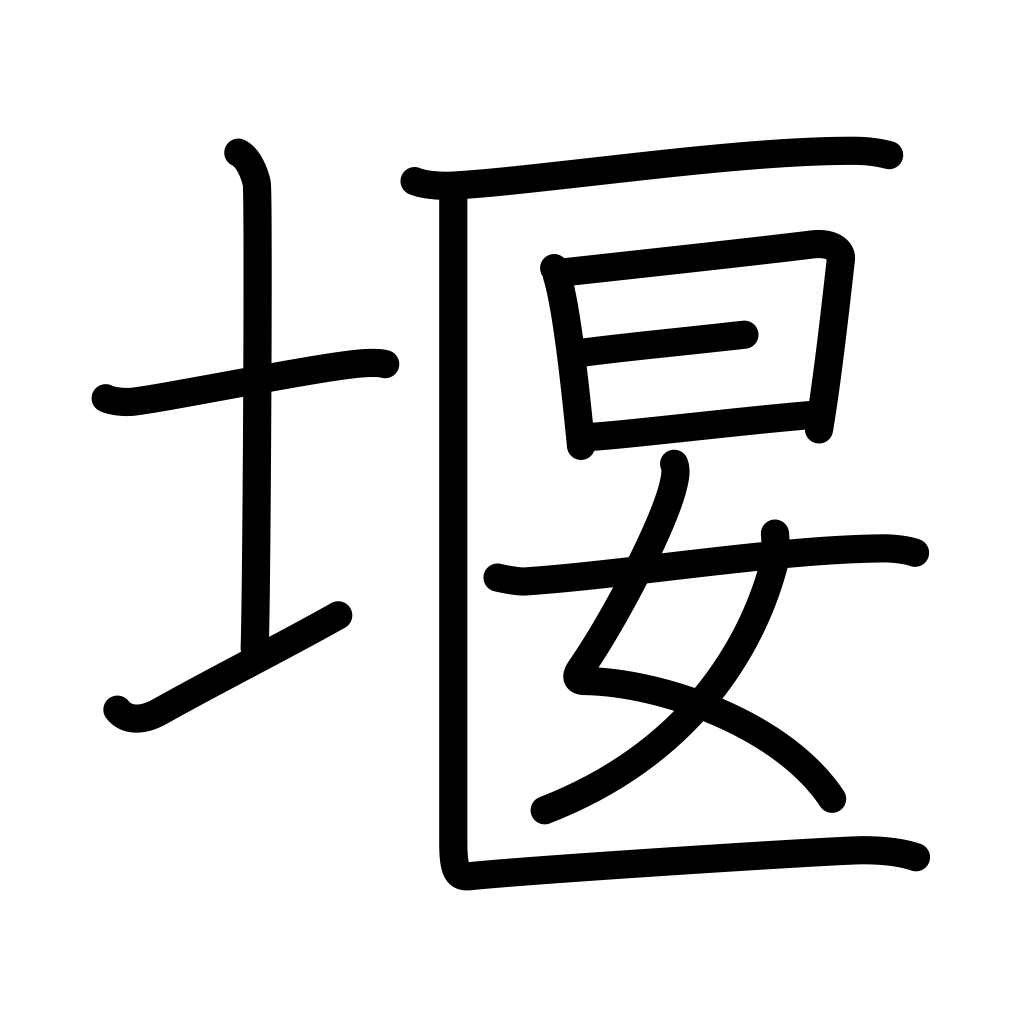
Meaning: dam, prevent, stop up